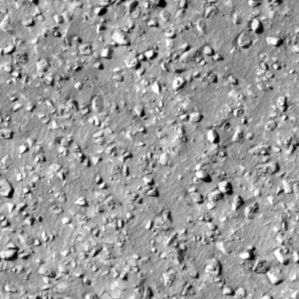
Label: non_frost